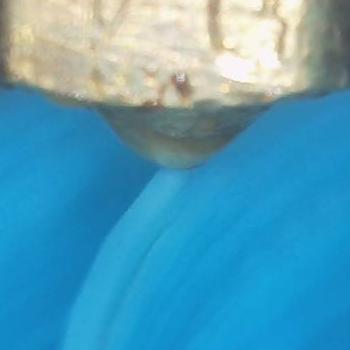
Flow rate: 94%